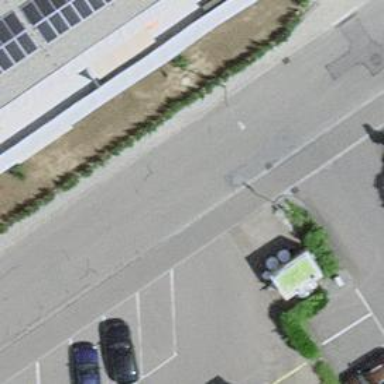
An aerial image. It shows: Sidewalk along the footway.